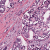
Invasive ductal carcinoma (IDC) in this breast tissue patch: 1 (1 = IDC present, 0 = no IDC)